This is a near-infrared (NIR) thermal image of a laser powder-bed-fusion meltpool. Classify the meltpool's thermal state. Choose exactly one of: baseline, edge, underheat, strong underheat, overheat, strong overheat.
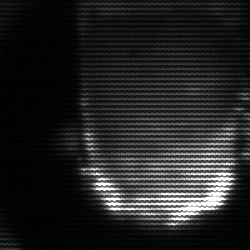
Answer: baseline